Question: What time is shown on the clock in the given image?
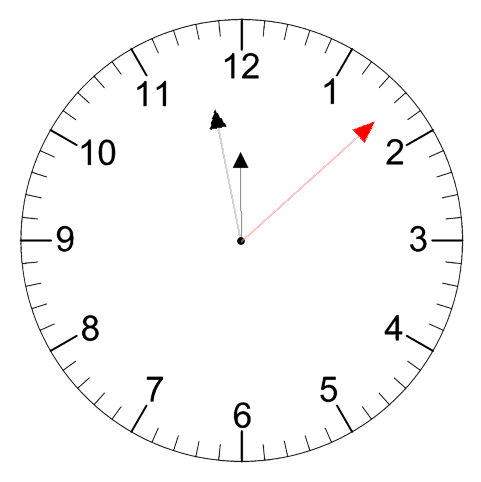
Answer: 11:58:08